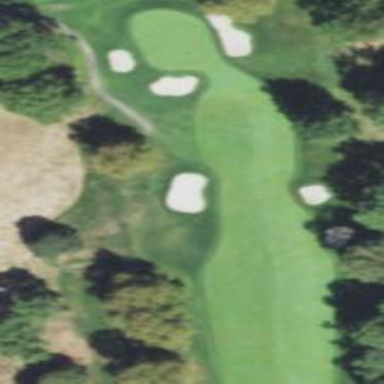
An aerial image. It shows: Golf fairway surrounded by grass.